Lunar surface albedo tile
Center latitude: 26.638
Center longitude: -43.154
Resolution (meters per pixel, mean): 116.53
Tile area (km^2): 13088.96
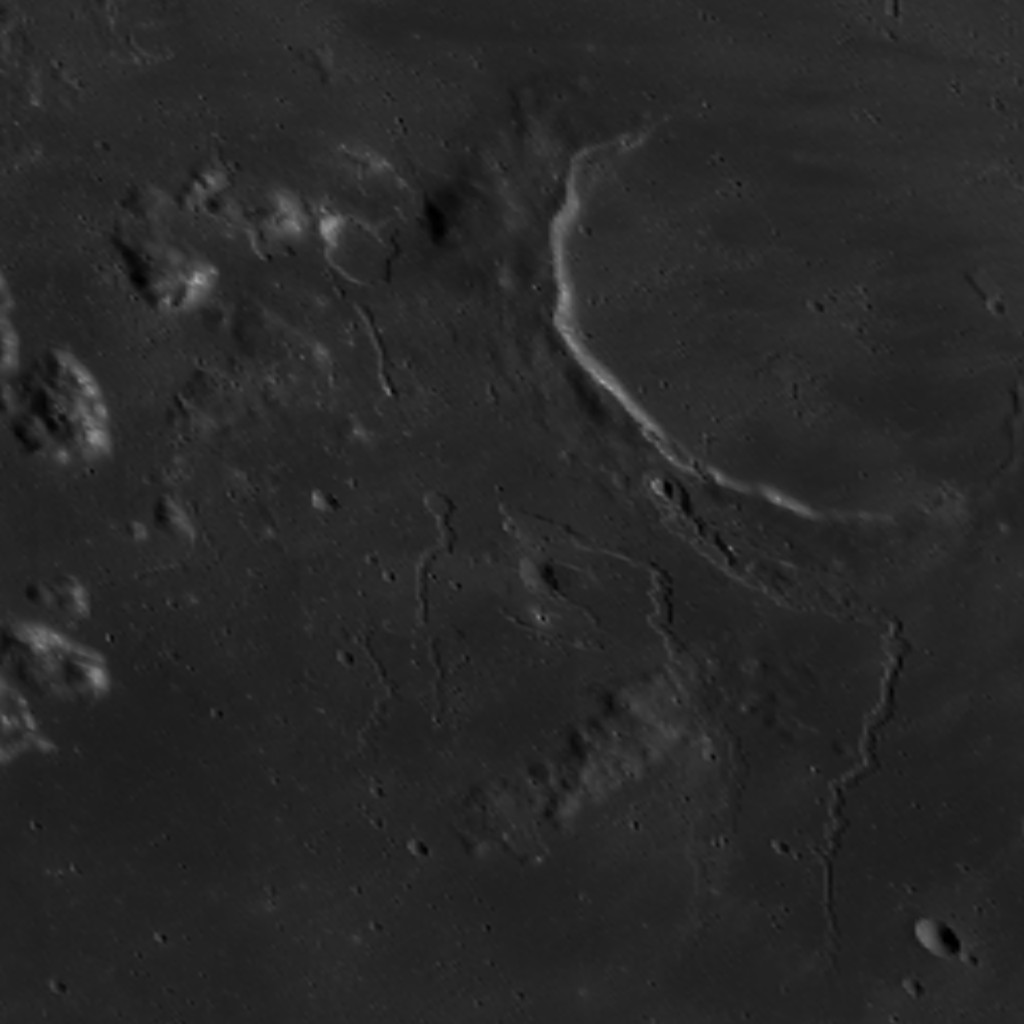